Field crop: maize
Growth stage: 1
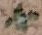
Species: chenopodium